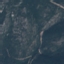
Land use / land cover class: HerbaceousVegetation